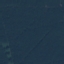
Land use / land cover: Forest